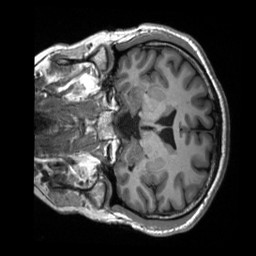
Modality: T1w
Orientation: coronal
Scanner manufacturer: siemens
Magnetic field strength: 3 T
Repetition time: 2.3 s
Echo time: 0.00232 s